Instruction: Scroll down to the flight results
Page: flights
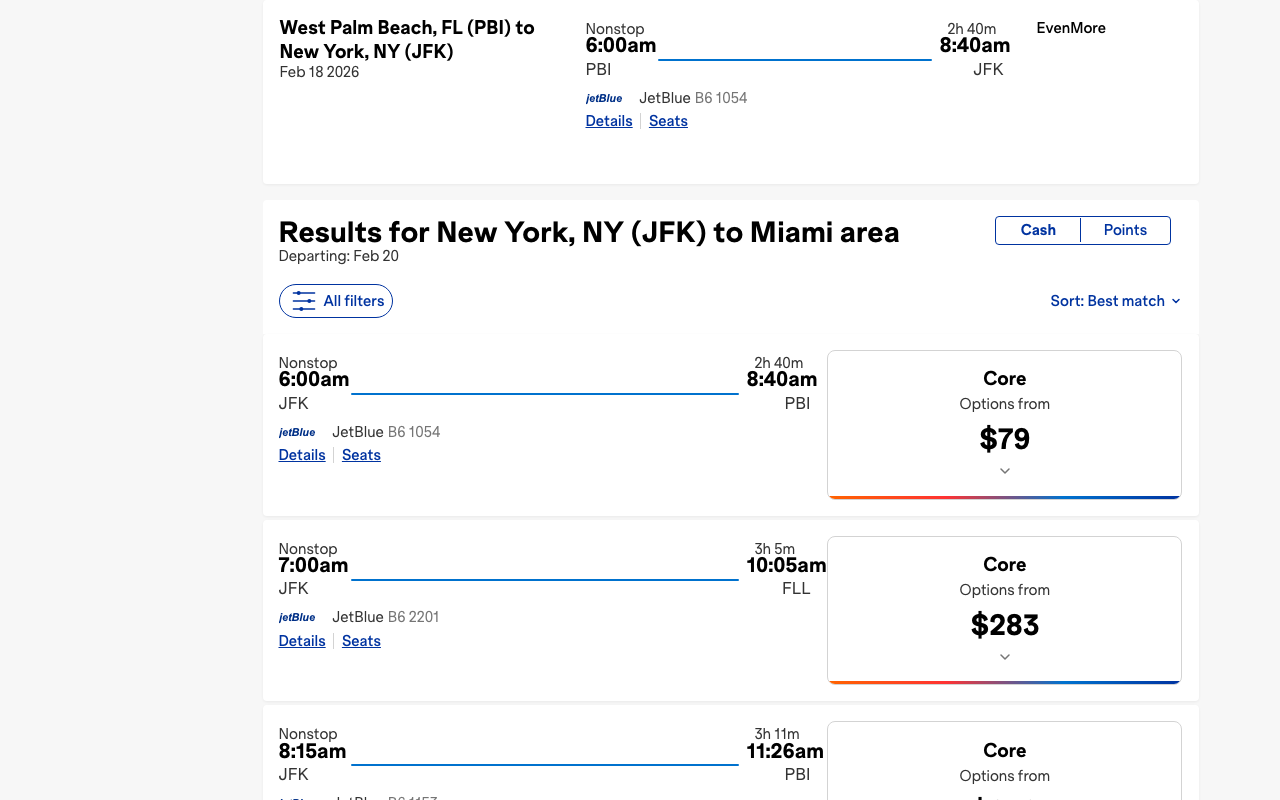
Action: scroll